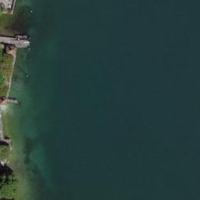
EUNIS habitat code: 14
Species observed at this site:
Chroicocephalus ridibundus